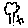
Label: tree